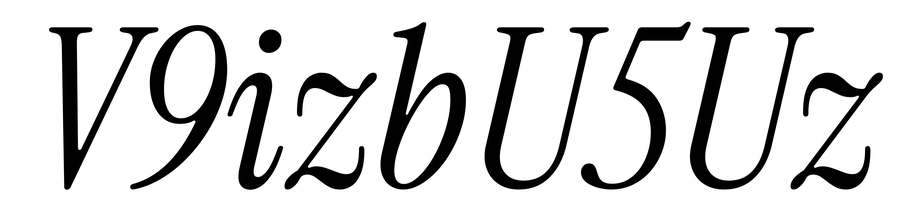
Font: InstrumentSerif-Italic